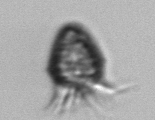
Label: Ciliophora